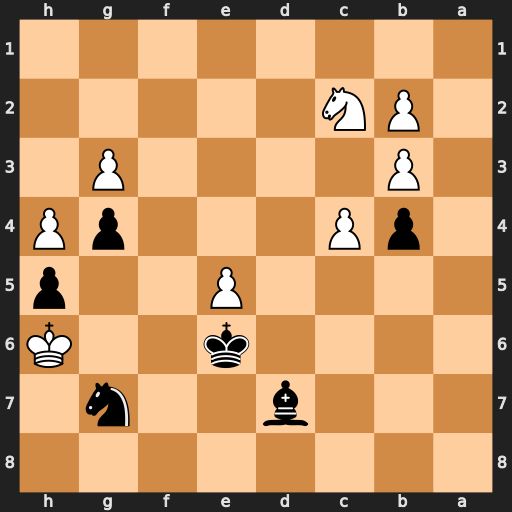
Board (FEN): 8/3b2n1/4k2K/4P2p/1pP3pP/1P4P1/1PN5/8
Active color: b
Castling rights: -
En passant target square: -
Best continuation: Nf5+ Kxh5 Kxe5